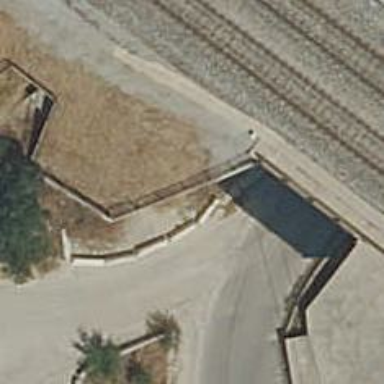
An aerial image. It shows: Guard rail as barrier.